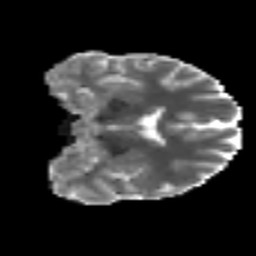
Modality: MD
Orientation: coronal
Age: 23
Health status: ill
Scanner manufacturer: philips
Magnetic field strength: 3 T
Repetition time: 9 s
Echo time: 0.127 s